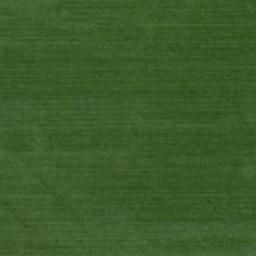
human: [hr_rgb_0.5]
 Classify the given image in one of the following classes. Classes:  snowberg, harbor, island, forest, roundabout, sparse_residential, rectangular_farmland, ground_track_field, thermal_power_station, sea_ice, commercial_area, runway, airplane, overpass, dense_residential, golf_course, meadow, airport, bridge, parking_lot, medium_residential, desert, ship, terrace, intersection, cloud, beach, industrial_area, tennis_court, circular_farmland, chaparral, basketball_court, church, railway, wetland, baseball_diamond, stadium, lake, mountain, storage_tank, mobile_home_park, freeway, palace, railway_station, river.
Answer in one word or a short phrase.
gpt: meadow